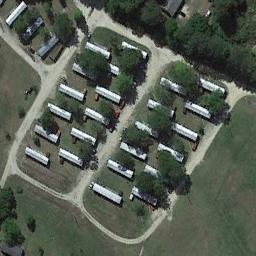
Label: residential